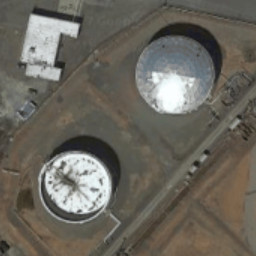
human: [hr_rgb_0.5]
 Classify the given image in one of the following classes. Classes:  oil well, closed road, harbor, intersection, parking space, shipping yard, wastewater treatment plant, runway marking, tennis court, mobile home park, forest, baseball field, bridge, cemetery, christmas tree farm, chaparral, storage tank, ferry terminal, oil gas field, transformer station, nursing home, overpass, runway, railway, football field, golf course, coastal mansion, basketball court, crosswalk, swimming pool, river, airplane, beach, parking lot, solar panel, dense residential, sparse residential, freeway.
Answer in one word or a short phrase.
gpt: storage tank